Question: I pressed something in Sublime Text 2 and I have no idea how to reverse it. All my code looks like the following:

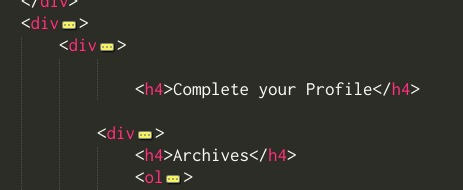
Answer: When working with an HTML document that is heavy on attributes, it can be helpful to hide everything but the element type. This is extremely useful when working with something like jQuery UI that have long class names, titles, data, etc.
To hide:
, (OS X)
, (Windows/Linux)
To show again:
, (OS X)
, (Windows/Linux)
(that's the numeral , not the letter )